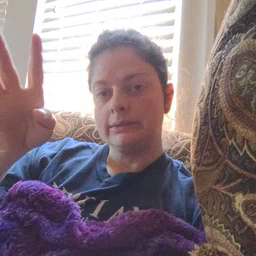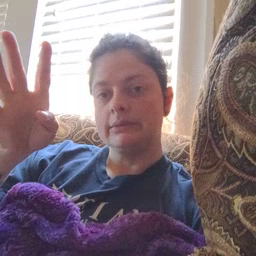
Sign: pretend